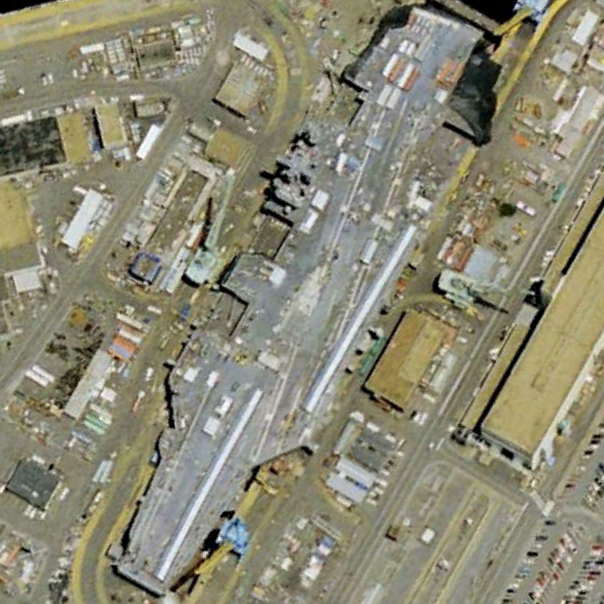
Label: aircraft_carrier